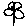
Label: flower